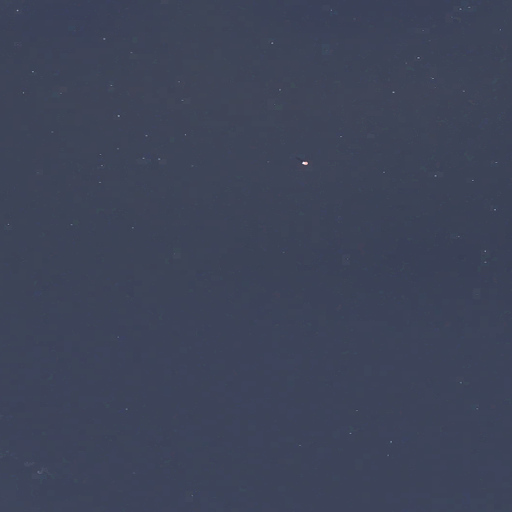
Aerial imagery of bar in Maine named Spurling Rock containing only open water